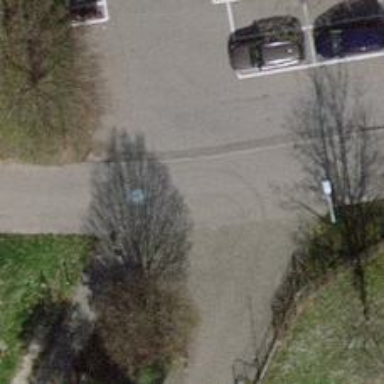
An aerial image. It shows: Pedestrian road with asphalt surface.